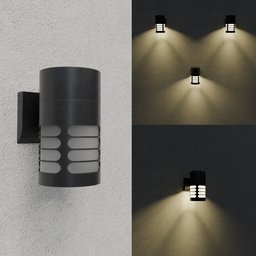
Label: lighting